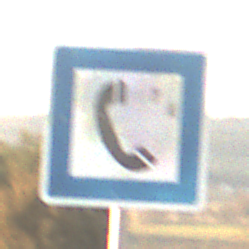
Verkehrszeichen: Fernsprecher
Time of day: SunriseSunset
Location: Outdoor (Nature)
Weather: PartlyCloudy
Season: NotSpecified
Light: Natural